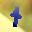
Label: 4